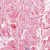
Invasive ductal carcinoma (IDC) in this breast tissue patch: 0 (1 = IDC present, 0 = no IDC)